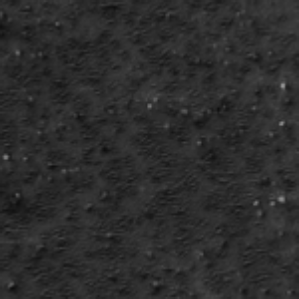
Label: frost